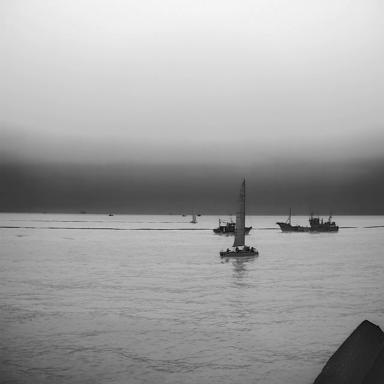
There are two sailboats in the infrared image.